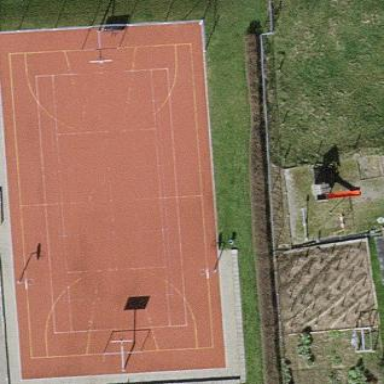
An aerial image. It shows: Basketball court on leisure land pitch.